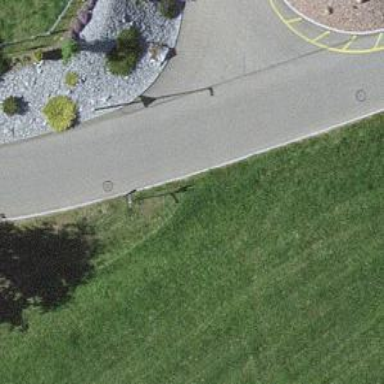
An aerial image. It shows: Asphalt road in residential area.